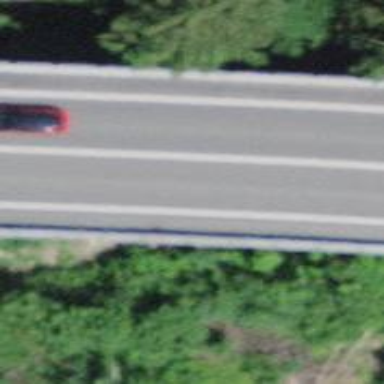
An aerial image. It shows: Trunk road bridge.